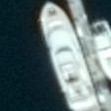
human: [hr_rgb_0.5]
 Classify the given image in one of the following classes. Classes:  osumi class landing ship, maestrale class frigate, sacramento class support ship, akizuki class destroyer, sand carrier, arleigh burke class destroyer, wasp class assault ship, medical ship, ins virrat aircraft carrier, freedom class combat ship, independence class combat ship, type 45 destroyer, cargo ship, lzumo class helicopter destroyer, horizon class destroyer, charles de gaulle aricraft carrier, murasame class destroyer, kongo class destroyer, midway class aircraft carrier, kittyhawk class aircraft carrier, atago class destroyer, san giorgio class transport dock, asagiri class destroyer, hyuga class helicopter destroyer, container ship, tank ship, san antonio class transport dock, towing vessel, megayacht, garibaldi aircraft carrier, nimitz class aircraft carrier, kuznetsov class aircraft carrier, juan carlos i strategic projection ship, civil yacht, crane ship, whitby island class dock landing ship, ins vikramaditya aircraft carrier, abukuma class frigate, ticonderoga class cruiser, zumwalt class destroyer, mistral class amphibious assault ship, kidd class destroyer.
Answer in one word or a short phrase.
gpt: Civil yacht